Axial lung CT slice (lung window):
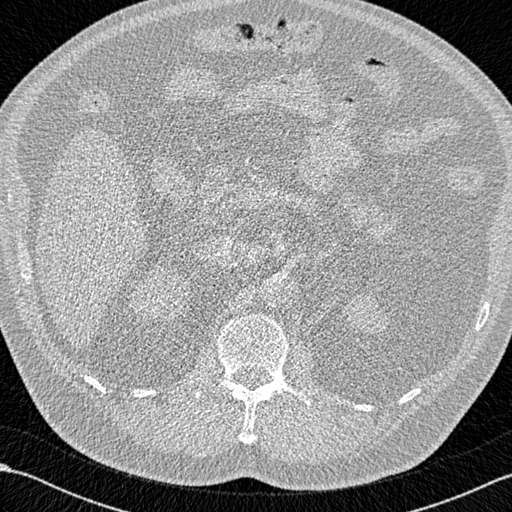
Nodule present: no